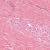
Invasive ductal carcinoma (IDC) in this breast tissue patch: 0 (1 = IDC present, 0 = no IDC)